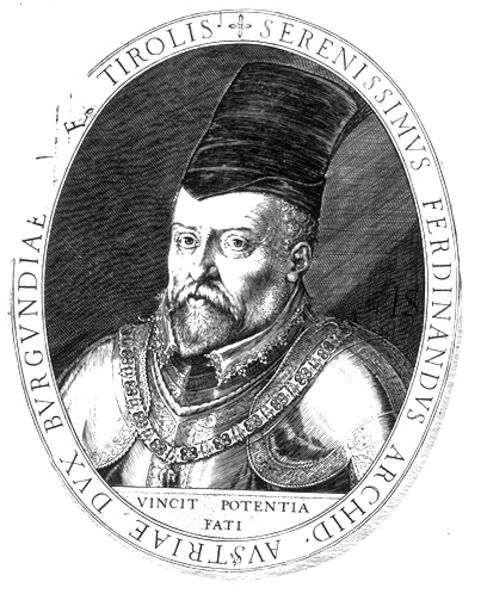
Titel: Bildnis des Erzherhogs Ferdinand II. von Österreich
Künstler: Johann Sadeler
Institution: (Seriendruck)
Schlagwörter: mann, schatten, umhang, weiß, frankreich, hut, licht, mund, nase, ohr, schmuck, schwarz, skizze, zeichnung, blick, haube, bart, kappe, mütze, schnurrbart, augen, band, gesicht, kragen, rahmen, spitze, bildnis, herr, portrait, porträt, gold, haare, reich, spitzen, ohren, renaissance, schulter, handel, oval, kopfbedeckung, schrift, italien, kette, grafik, graphik, klein, werbung, bischof, kaiser, könig, inschrift, büste, metall, wange, name, medaillon, geld, druck, schwarz-weiss, schraffur, radierung, schrafur, stich, text, buchstaben, beschriftung, adeliger, orden, herrscher, ritter, fürst, rüstung, spitzbart, österreich, ferdinand, tracht, halbprofil, anhänger, mittelalter, herzog, feldherr, spitzenkragen, adliger, macht, porträ, kupferstich, tirol, graf, münze, schimmernd, latein, italienisch, bruch, stechend, medaillie, seriendruck, bürgermeister, amtskette, habsburg, gleissend, burgund, vlies, habsburger, medailon, erzherzog, propaganda, maiuskeln, hervorstehend, orden vom goldenen vlies, austria, spitzes kinn, burgunder, ferdinandus, haare+, serenissimus, tirolis, vincit, fati, archid, manndruck, schwarz.-weiss